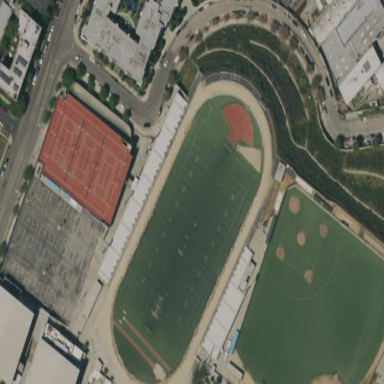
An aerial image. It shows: Athletics pitch used for leisure sports activities.